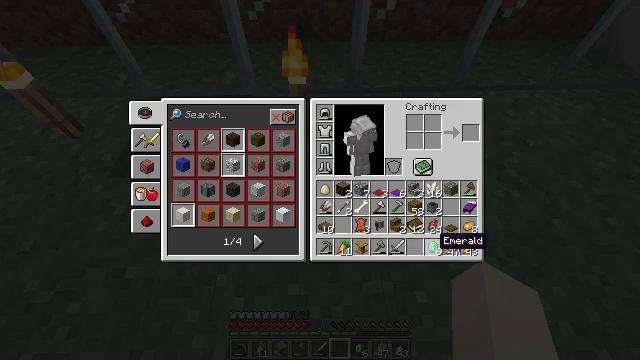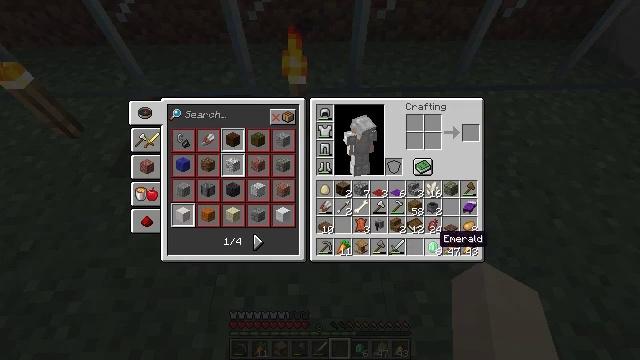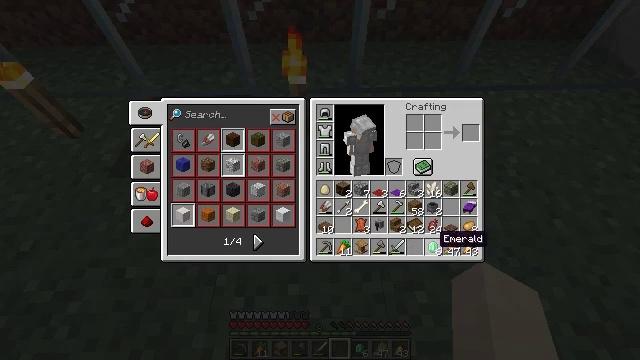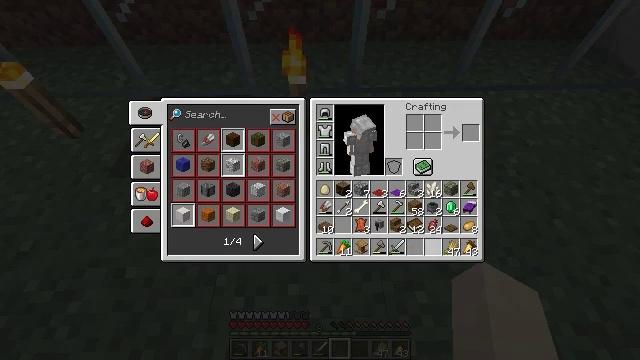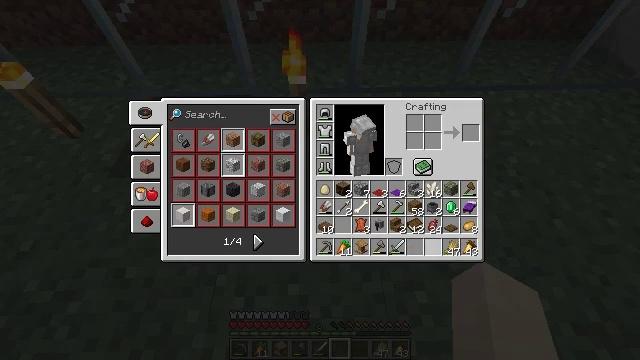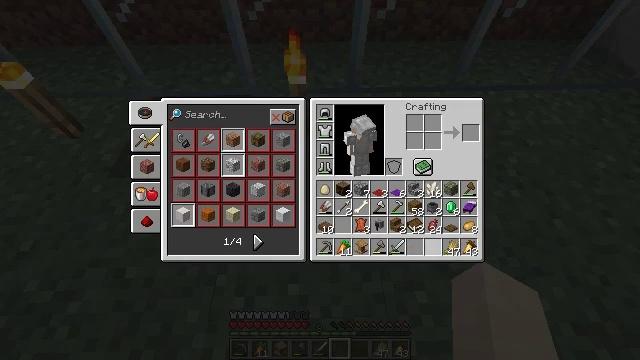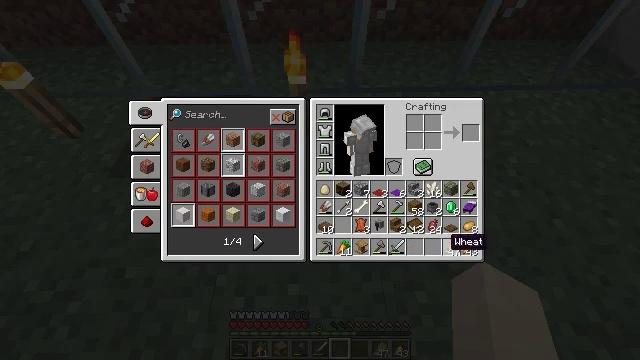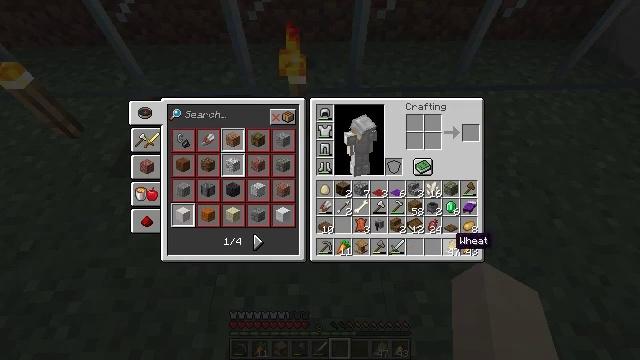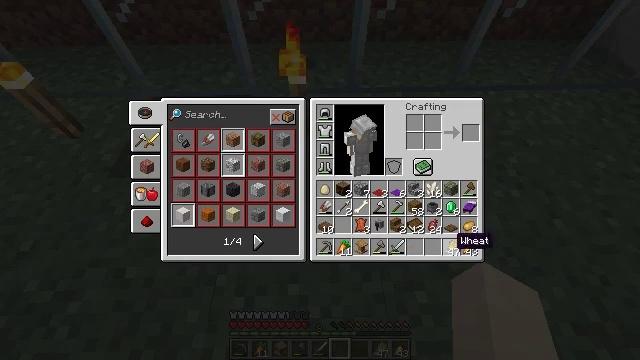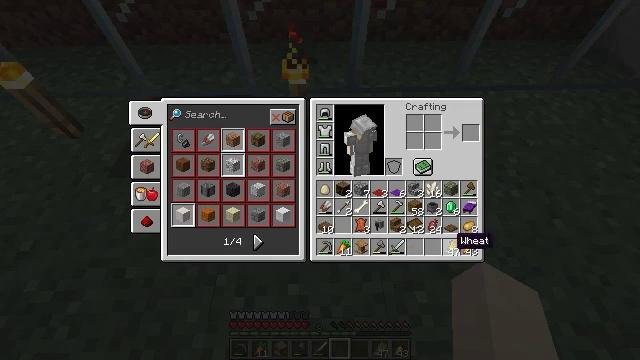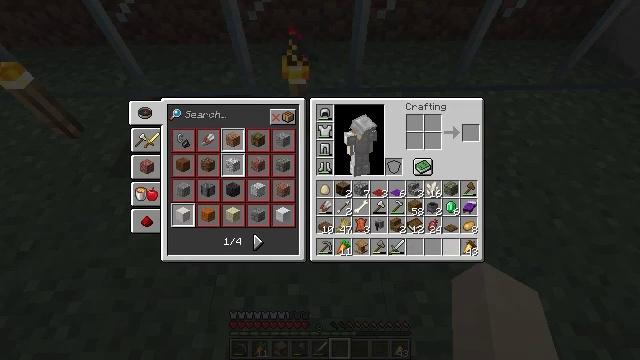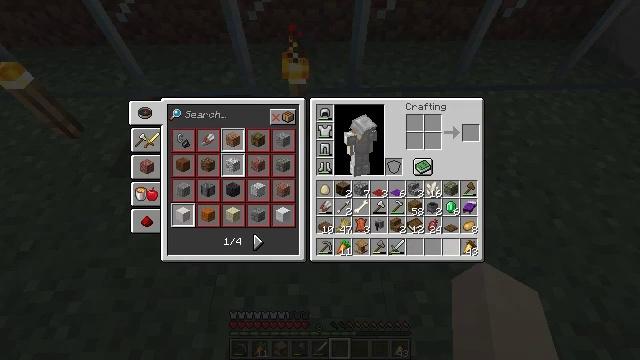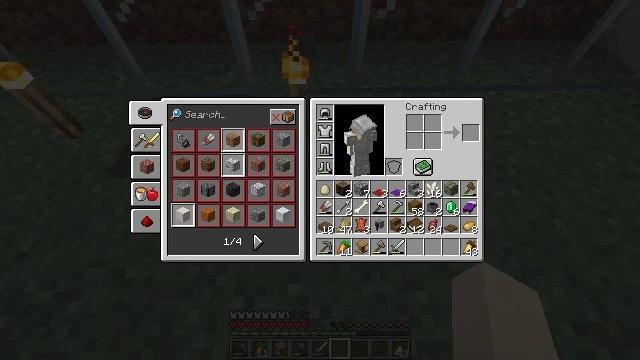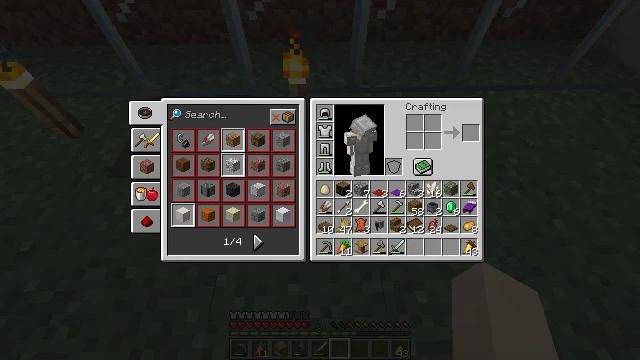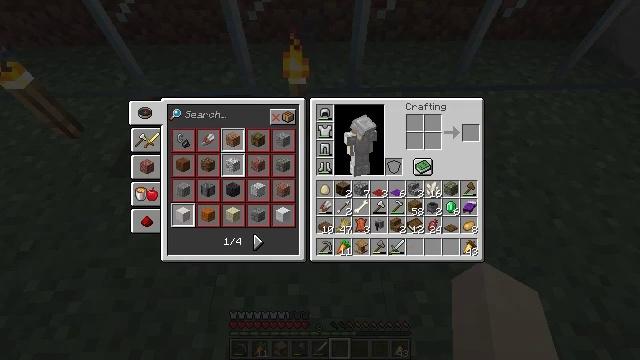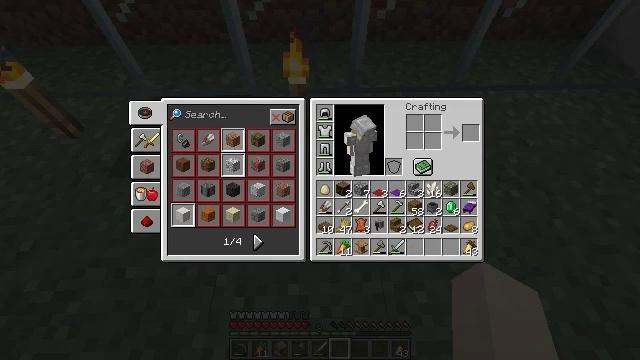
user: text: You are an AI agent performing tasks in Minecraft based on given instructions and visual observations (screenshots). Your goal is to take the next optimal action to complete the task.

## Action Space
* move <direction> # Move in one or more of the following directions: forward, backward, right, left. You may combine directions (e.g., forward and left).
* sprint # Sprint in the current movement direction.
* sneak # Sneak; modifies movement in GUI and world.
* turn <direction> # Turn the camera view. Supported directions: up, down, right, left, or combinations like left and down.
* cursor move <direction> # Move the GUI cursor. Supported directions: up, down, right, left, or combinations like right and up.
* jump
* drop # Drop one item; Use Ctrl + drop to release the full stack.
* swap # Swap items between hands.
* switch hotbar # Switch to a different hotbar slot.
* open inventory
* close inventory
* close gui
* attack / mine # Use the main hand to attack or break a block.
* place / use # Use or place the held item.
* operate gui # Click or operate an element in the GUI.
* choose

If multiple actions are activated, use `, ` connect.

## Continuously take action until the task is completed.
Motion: motion action
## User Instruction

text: Collect bamboo for crafting.
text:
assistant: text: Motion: sneak
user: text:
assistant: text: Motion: sneak
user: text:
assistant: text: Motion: sneak, attack / mine
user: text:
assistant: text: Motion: sneak, attack / mine
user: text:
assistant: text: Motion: sneak, turn right, attack / mine
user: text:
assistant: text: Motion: sneak
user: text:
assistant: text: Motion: sneak
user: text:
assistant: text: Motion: sneak
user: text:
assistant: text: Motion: sneak
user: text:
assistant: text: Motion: sneak, attack / mine
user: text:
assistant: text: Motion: sneak, attack / mine
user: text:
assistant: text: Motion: sneak, turn down
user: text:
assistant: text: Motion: sneak
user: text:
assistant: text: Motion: sneak
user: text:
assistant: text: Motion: sneak
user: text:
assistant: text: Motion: sneak, turn left
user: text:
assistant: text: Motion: sneak
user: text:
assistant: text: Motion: sneak
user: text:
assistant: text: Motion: sneak
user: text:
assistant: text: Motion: sneak, turn left
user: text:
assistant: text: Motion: sneak
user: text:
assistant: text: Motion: sneak
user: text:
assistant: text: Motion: sneak
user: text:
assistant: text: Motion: no_op
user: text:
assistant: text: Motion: no_op
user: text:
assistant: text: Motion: no_op
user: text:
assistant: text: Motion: no_op
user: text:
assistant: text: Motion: no_op
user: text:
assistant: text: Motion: no_op
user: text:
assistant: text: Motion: no_op